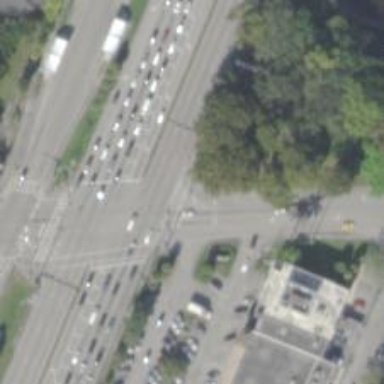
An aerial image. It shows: Trunk link highway.